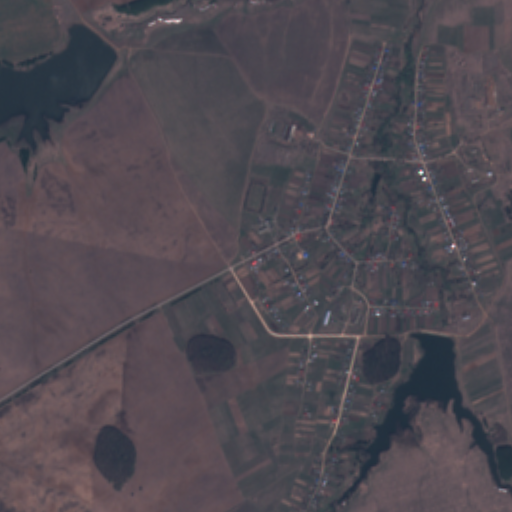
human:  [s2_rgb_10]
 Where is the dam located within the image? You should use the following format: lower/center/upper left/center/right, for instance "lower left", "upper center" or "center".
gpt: The dam is located in the center right of the image.
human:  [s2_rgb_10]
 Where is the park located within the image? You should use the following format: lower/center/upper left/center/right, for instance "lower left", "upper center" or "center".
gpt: The park is located in the center of the image.
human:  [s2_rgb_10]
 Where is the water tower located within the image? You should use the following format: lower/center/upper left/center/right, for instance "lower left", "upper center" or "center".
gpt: The water tower is located in the center of the image.
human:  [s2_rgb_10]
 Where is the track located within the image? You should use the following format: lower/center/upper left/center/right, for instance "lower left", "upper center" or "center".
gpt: There is no track in the image.